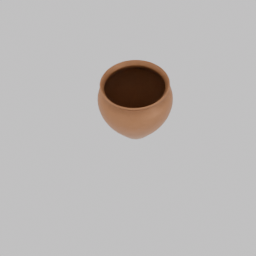
Label: decoration